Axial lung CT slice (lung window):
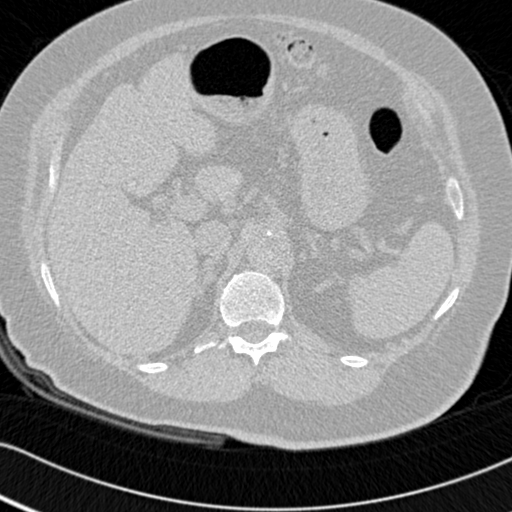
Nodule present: no